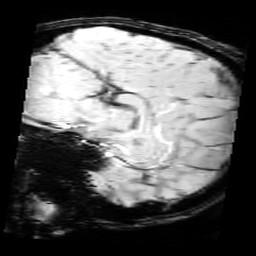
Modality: SWI
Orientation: sagittal
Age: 13
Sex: male
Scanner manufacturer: siemens
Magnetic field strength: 3 T
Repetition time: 0.027 s
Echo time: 0.02 s